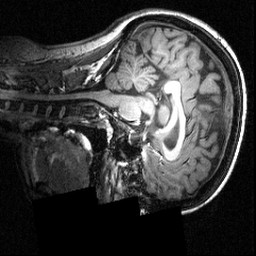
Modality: T1w
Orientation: sagittal
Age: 29
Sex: female
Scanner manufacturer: siemens
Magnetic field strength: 3.951 T
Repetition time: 1.5 s
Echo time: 0.00335 s